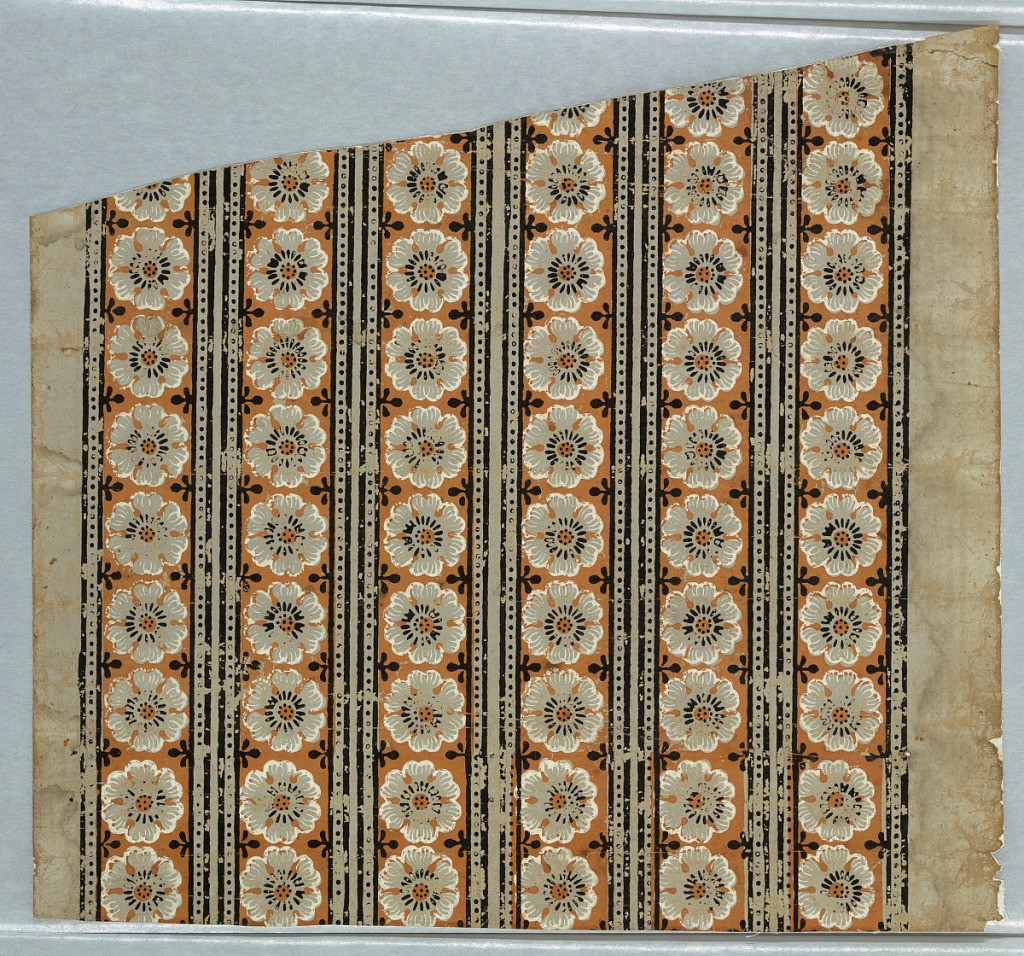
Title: Sidewall
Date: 1815–25
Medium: Block-printed on handmade paper
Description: Vertical rectangle, six parallel bands, set with six-petalled fleurons.